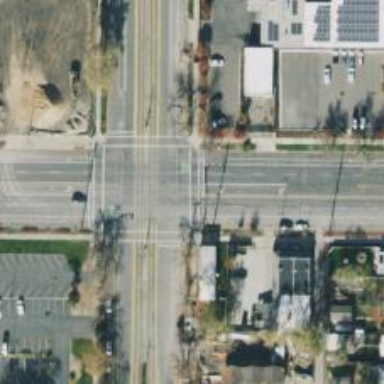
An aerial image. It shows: Crossing with line markings on the road.